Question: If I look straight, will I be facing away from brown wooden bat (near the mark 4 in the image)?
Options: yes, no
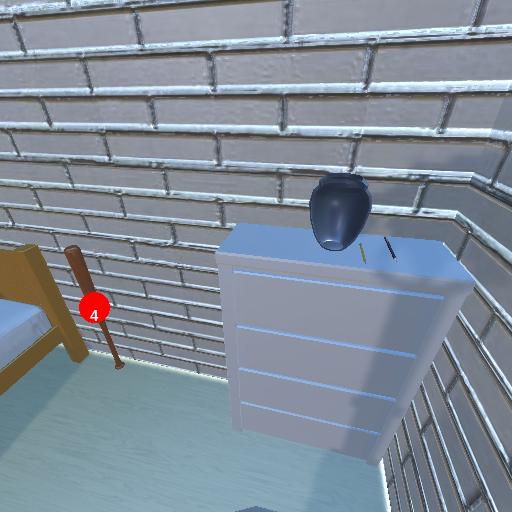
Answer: yes